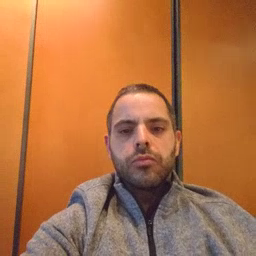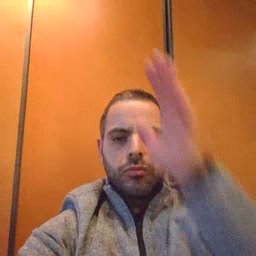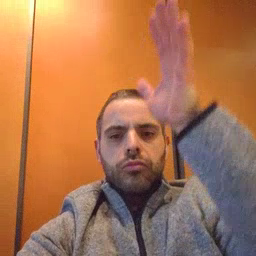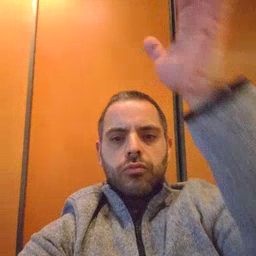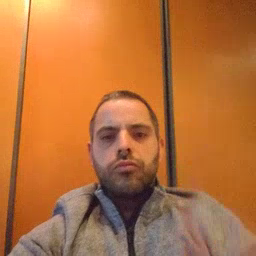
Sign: grandpa